Interaction volume radius: 5 \u00c5
Interaction volume height: 30 \u00c5
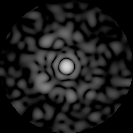
Disorder parameter: 0.7928